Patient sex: F
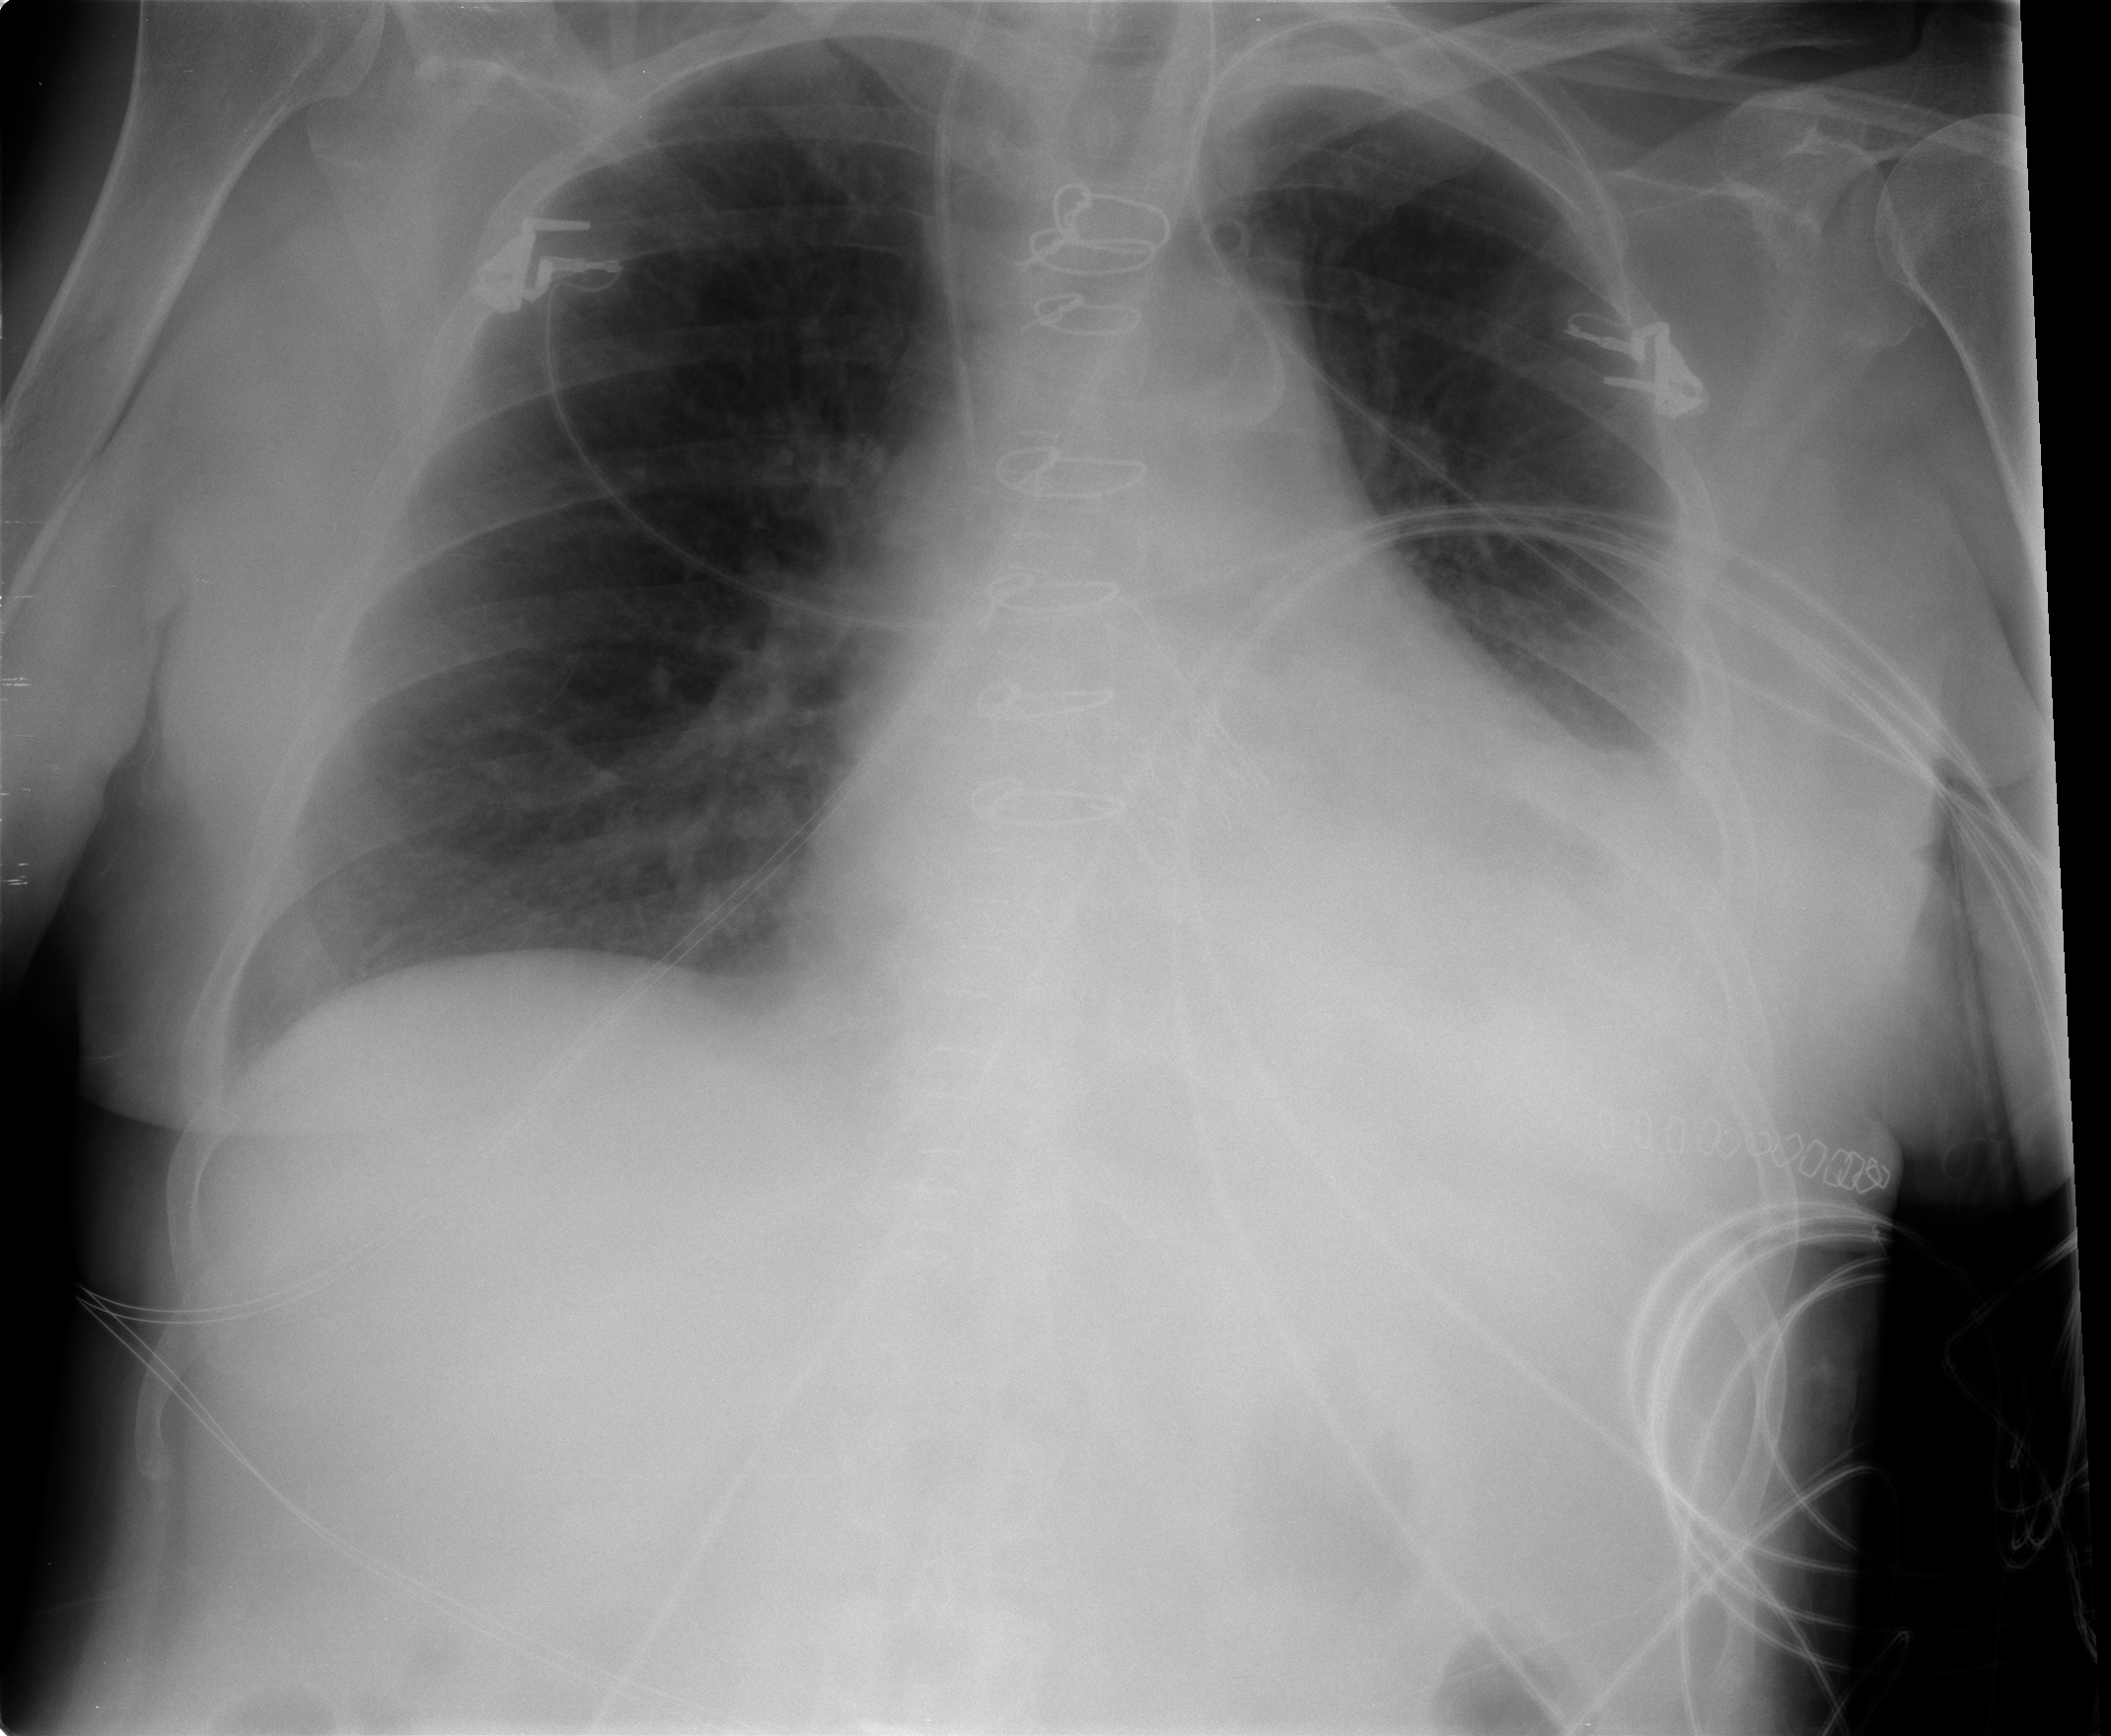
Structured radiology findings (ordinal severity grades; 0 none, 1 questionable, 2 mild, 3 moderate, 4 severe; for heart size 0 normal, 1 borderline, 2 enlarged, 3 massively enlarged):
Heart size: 3
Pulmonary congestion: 0
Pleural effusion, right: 0
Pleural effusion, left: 2
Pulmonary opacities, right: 0
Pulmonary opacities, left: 0
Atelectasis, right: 0
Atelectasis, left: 2